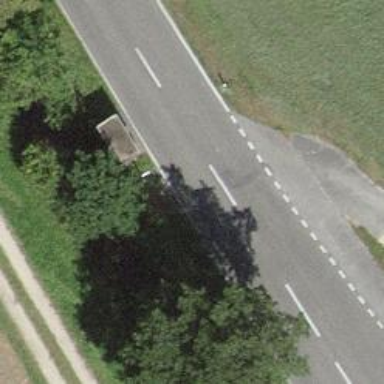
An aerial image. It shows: Bus stop with sheltered platform for public transport.